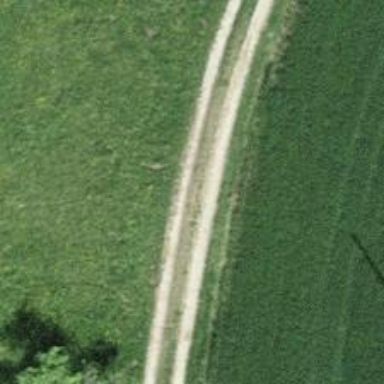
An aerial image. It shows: Track with grade 3 surface.